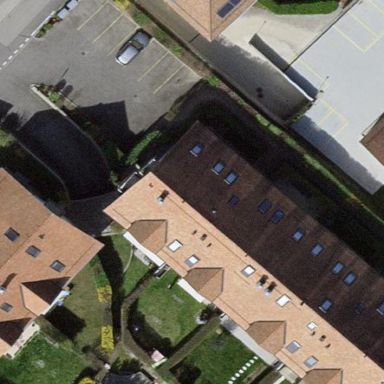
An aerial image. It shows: Image showing building with apartments.